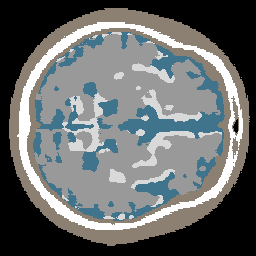
Label: no_lesion